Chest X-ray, PA view. Patient: 57 years old, sex F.
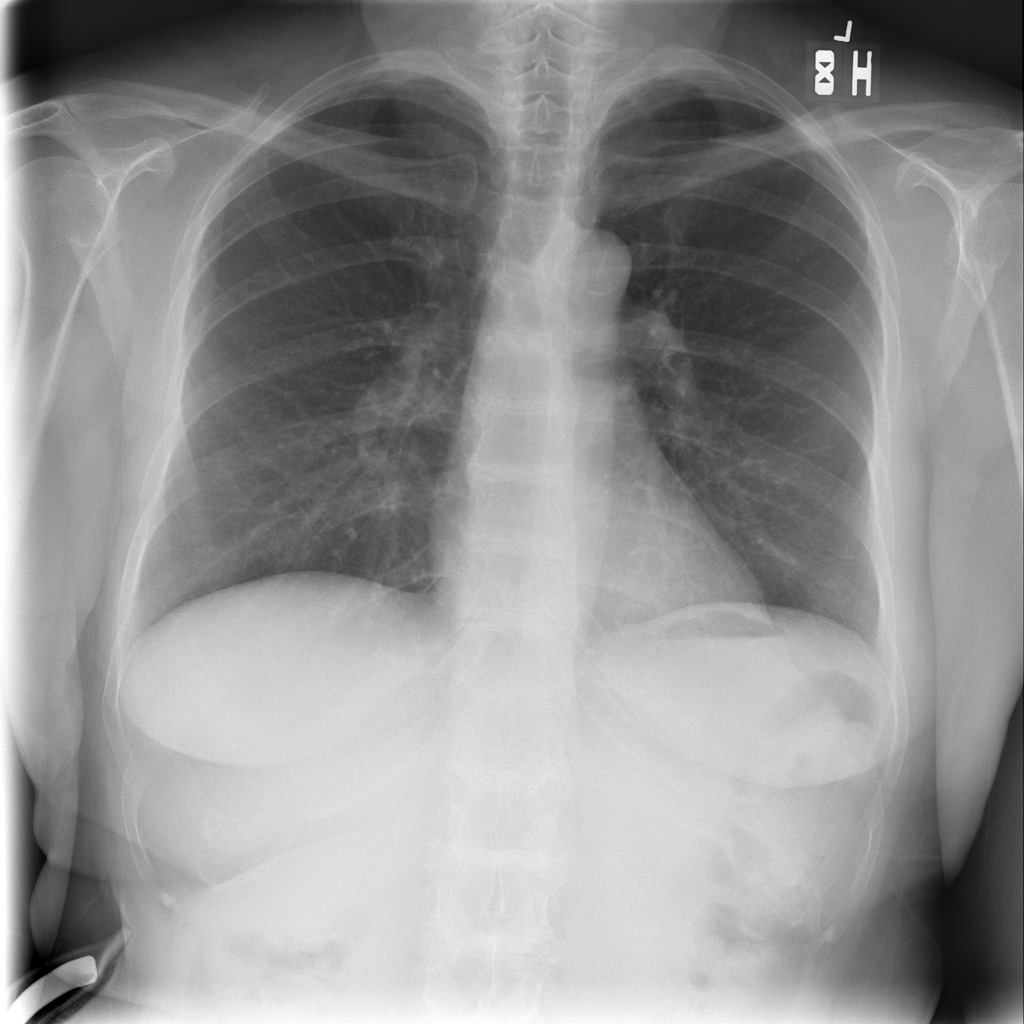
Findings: No Finding